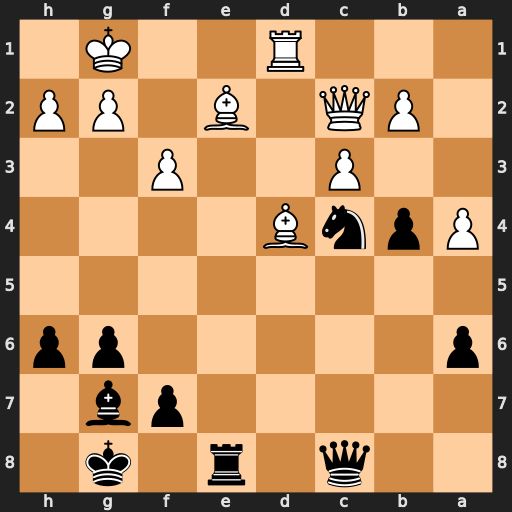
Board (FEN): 2q1r1k1/5pb1/p5pp/8/PpnB4/2P2P2/1PQ1B1PP/3R2K1
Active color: b
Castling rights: -
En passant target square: -
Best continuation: b3 Qxb3 Rxe2